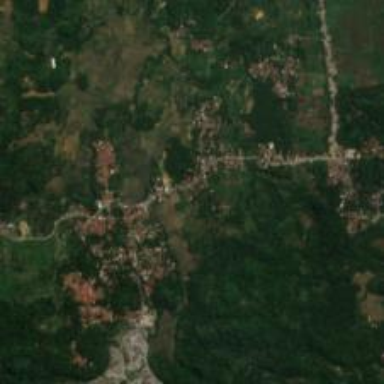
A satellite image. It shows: Village.